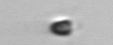
Label: Pyramimonas